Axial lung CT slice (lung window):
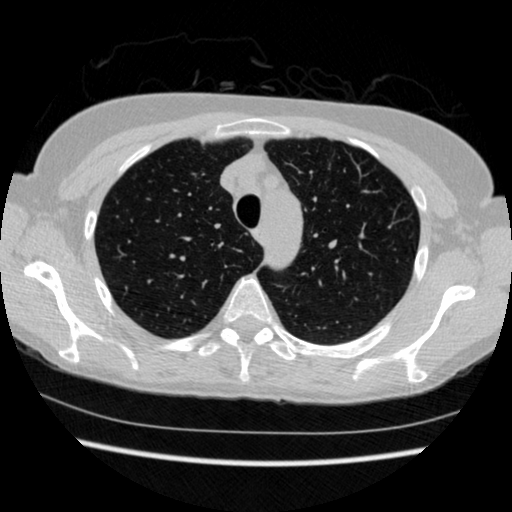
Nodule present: no